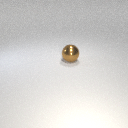
large brown metal sphere